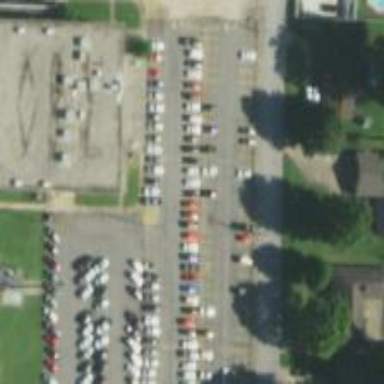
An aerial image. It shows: Parking area.